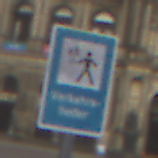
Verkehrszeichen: Verkehrshelfer
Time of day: MorningAfternoon
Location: Outdoor (Urban)
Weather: PartlyCloudy
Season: NotSpecified
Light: Natural